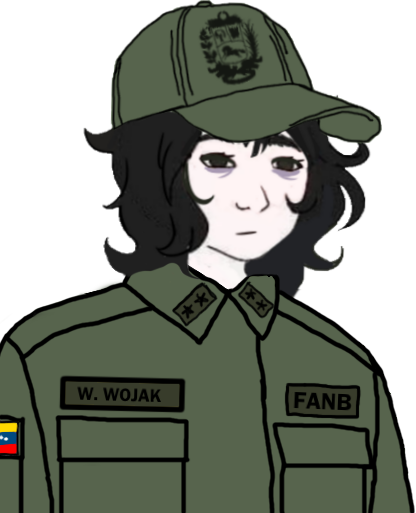
Label: 5_Doomer_Girl